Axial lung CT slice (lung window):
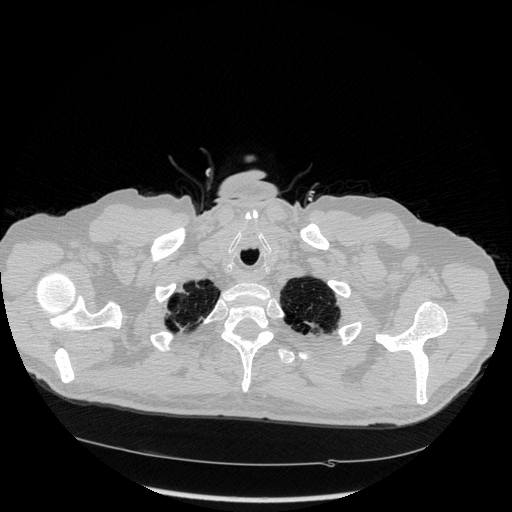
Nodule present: no